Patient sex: M
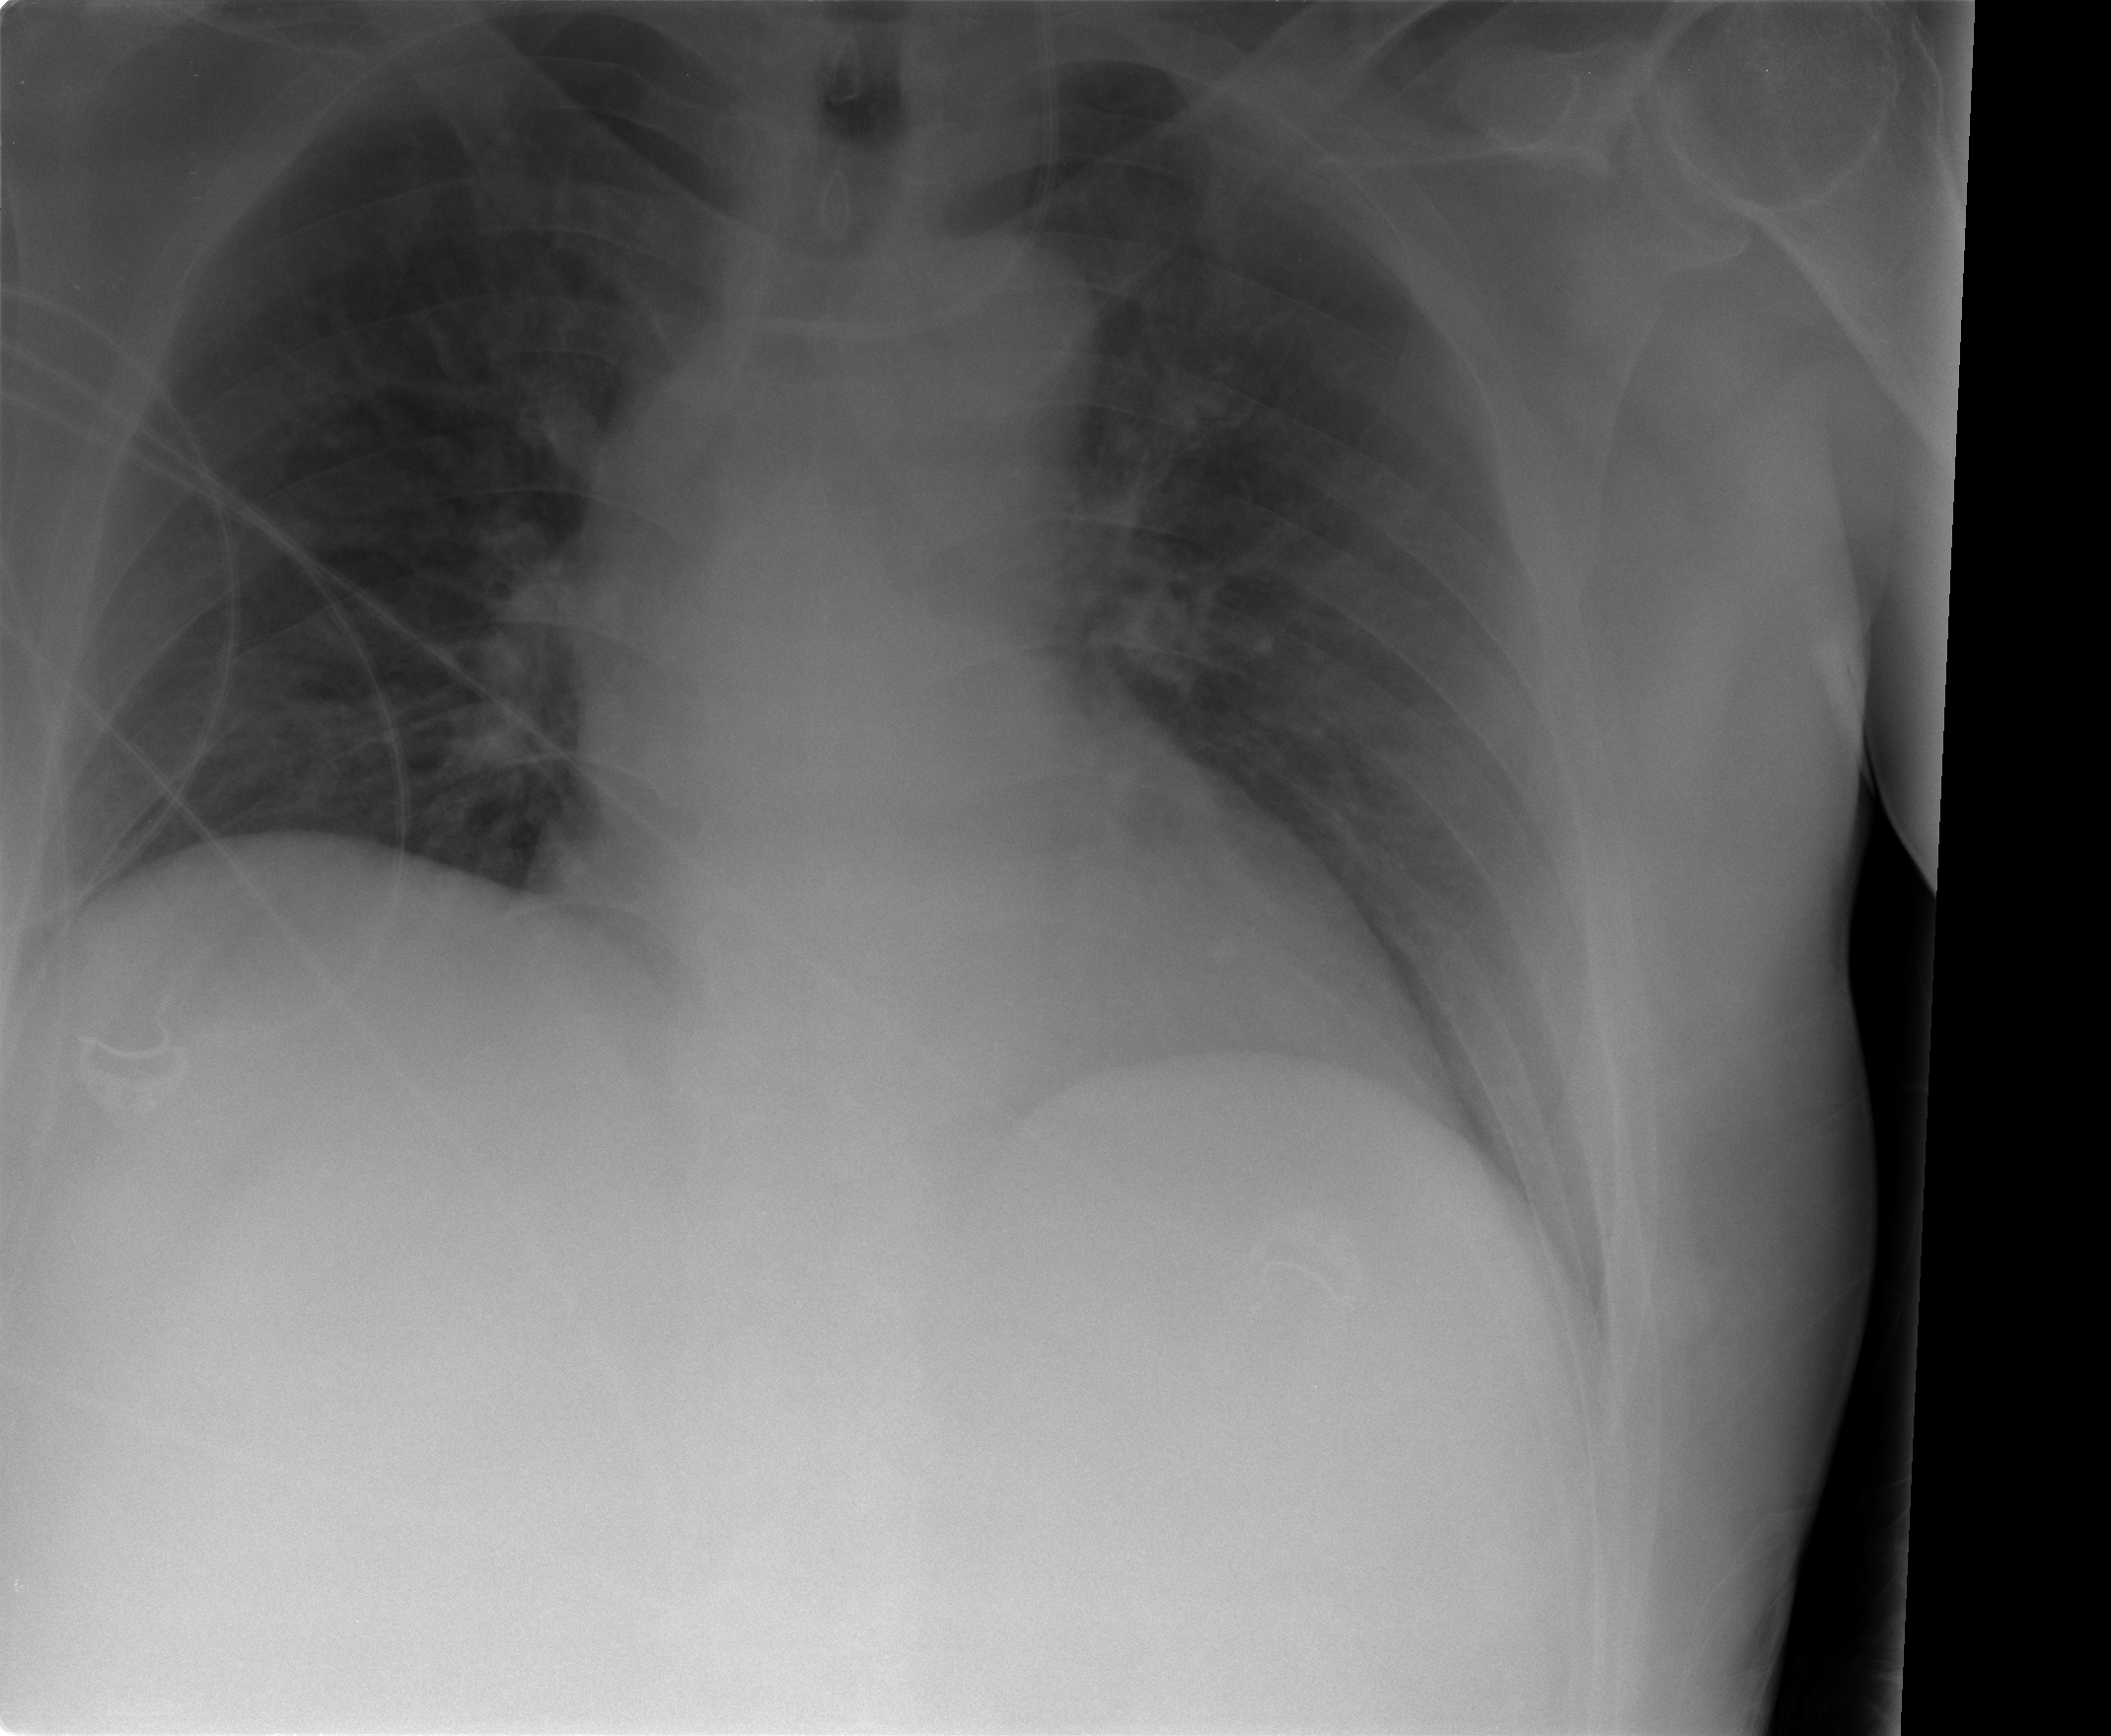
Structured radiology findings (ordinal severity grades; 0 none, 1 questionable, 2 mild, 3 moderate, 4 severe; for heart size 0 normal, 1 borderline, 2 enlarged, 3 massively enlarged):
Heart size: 0
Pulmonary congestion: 0
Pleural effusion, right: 0
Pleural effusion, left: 0
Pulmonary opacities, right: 0
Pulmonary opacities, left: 0
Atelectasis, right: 0
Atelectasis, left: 2